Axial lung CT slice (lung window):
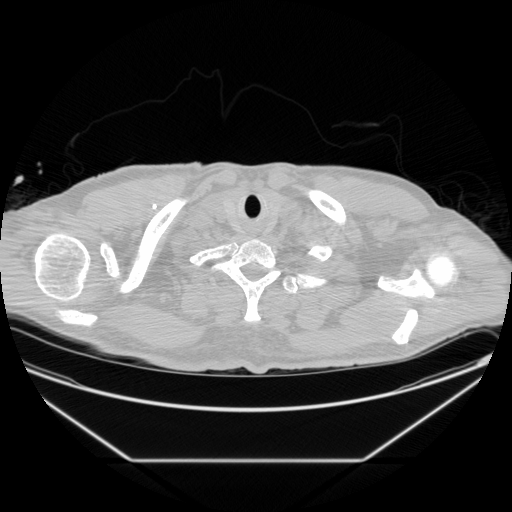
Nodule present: no